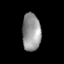
Tissue: skin
Cell type: Endothelial cells
Senescence score: 0.7356
Nuclear area (px): 682
Mean DAPI intensity: 148.993